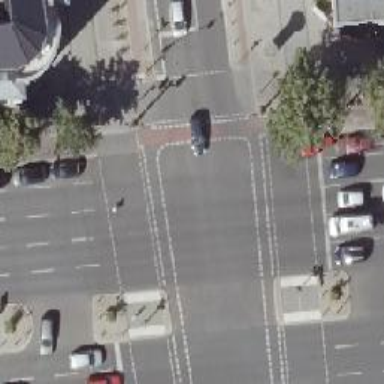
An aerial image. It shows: Asphalt road with separate sidewalk and cycle track. The road is primary highway.